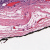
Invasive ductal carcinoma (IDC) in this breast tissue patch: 1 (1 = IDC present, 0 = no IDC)